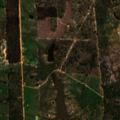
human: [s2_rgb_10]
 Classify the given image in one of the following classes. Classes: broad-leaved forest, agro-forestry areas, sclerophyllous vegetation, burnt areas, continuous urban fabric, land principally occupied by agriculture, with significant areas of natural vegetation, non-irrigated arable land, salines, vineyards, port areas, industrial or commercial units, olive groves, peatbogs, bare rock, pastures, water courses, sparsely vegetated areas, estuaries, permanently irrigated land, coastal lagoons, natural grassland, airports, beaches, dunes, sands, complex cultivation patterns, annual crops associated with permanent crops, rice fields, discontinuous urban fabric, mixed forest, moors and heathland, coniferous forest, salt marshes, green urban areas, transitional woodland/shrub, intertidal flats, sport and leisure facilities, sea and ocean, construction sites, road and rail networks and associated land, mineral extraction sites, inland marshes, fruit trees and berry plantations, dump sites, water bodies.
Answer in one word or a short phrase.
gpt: complex cultivation patterns, agro-forestry areas, broad-leaved forest, mixed forest, transitional woodland/shrub